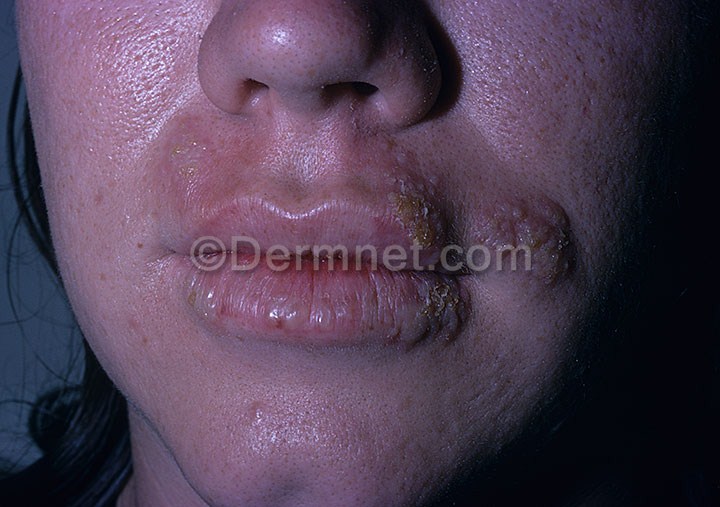
Disease: Warts Molluscum and other Viral Infections